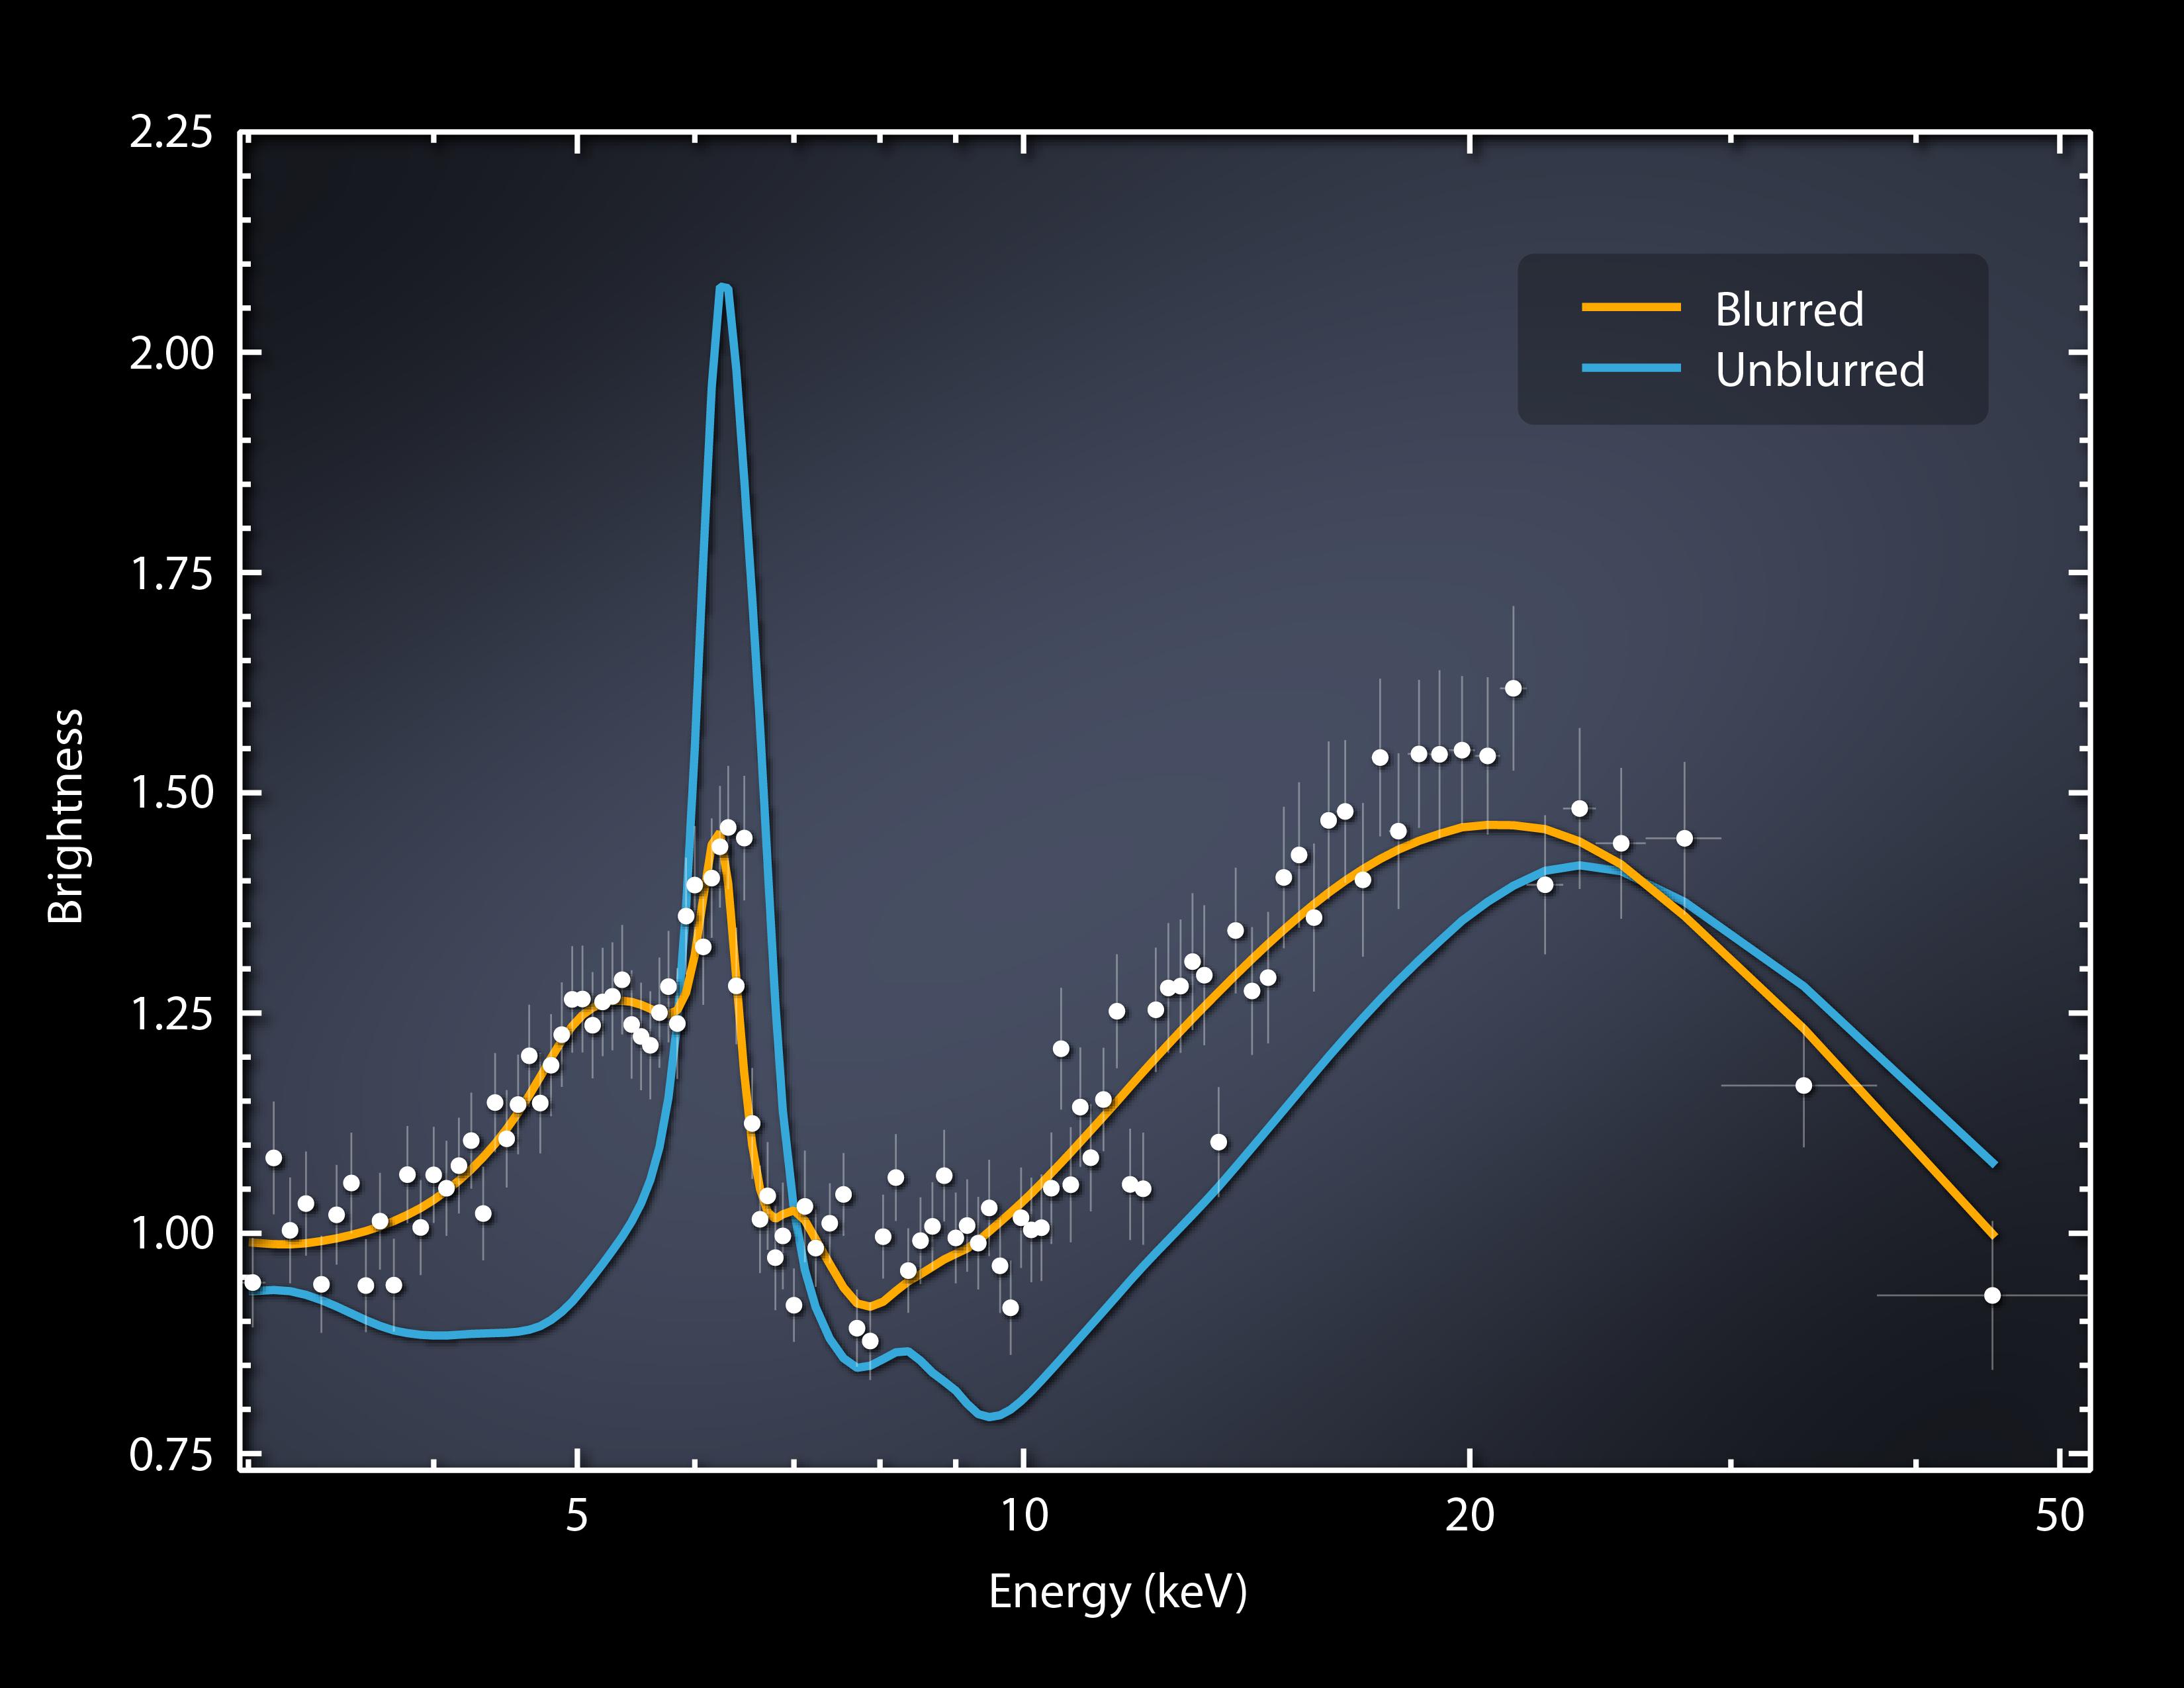
Big, Spinning Black Hole Blurs Light NuSTAR